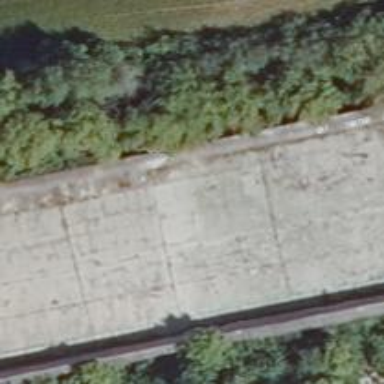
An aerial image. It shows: Bunker silo.